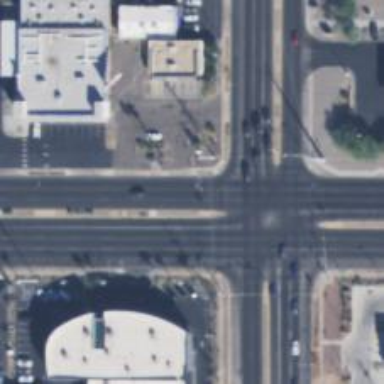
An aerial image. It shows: Marked road crossing.